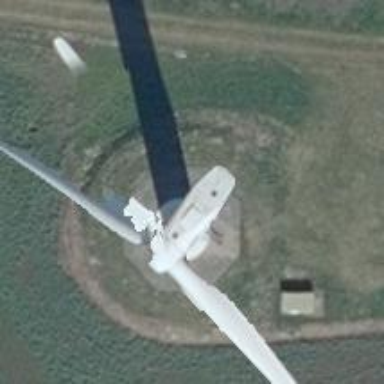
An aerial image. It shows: Wind generator with horizontal axis. The generator is wind turbine.